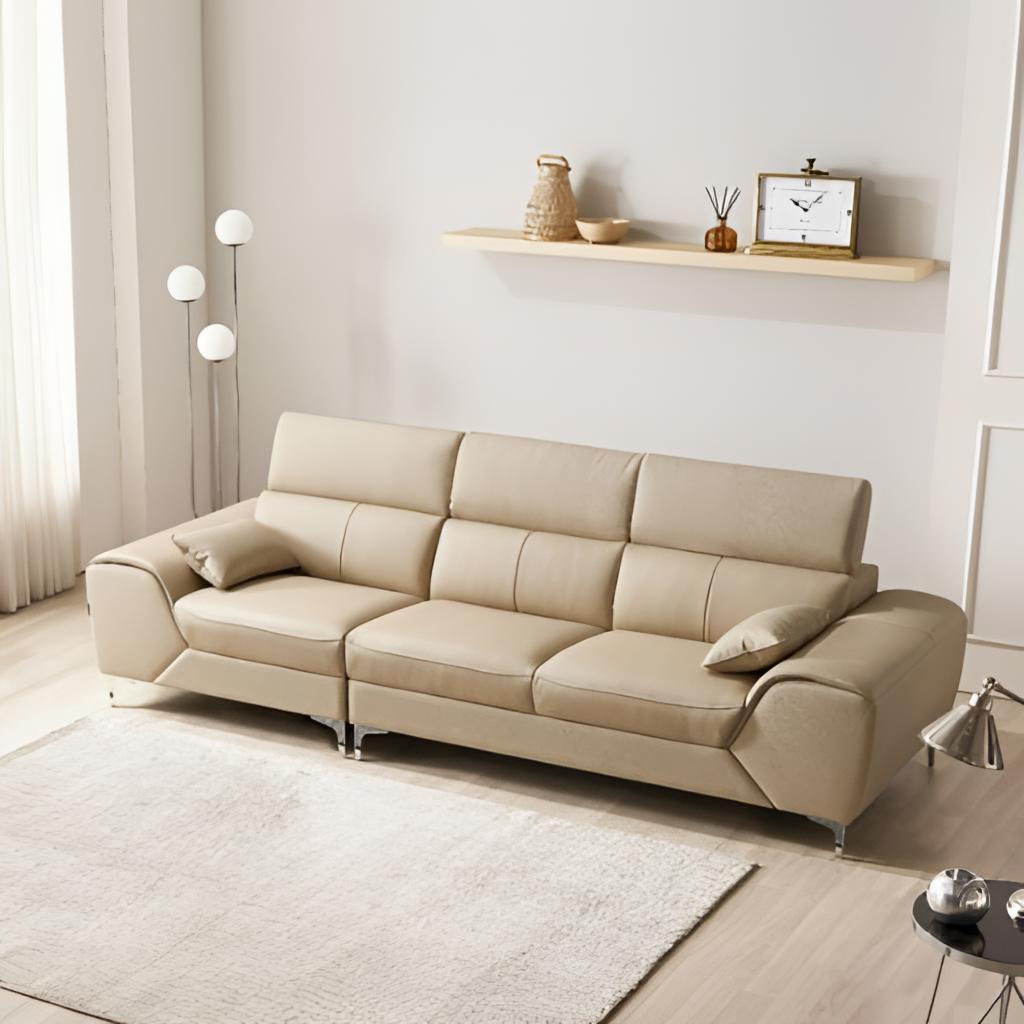
beige leather sofa, living room, paint wallpaper, with solid pattern, beige wood flooring, with plank pattern, contemporary